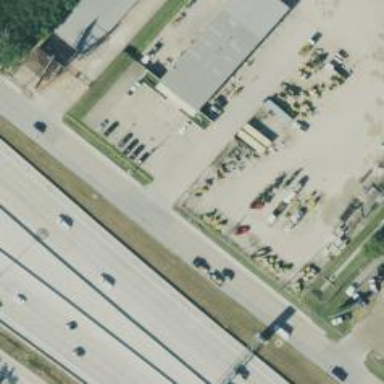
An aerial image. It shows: Secondary road with frontage road.